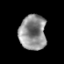
Tissue: prostate
Cell type: Epithelial cells
Senescence score: 0.3567
Nuclear area (px): 925
Mean DAPI intensity: 142.922